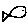
Label: fish